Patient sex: M
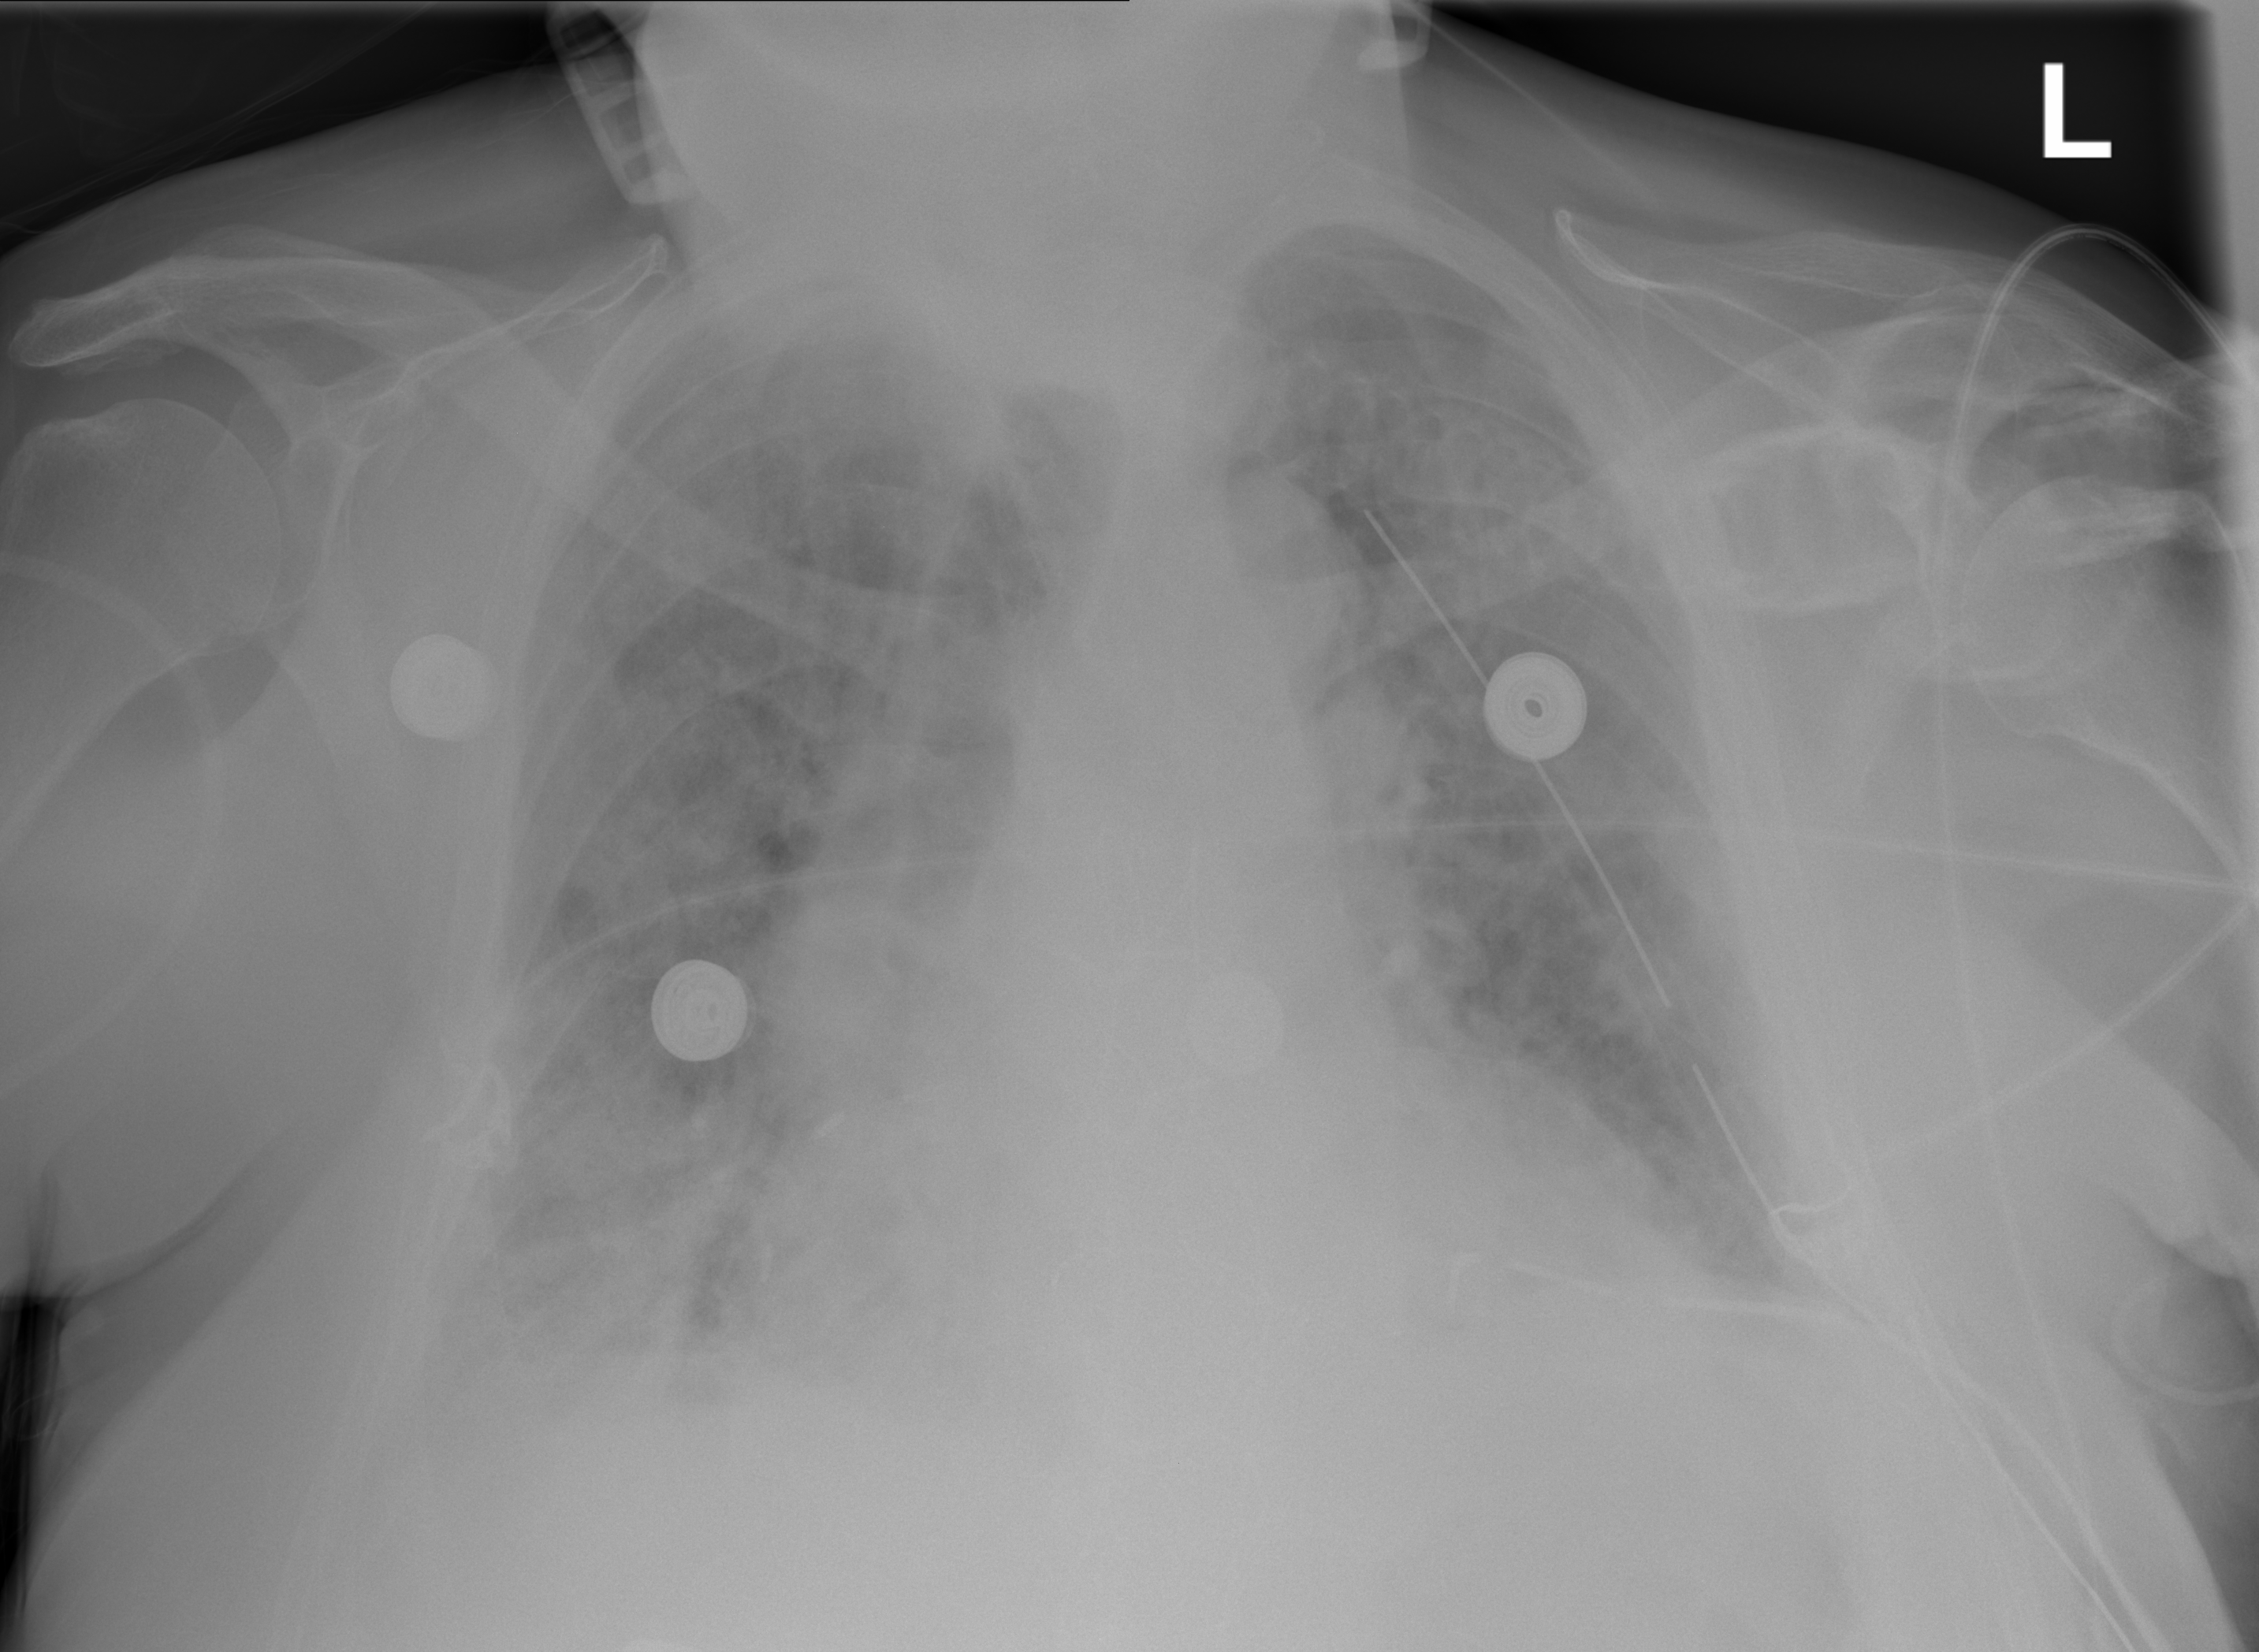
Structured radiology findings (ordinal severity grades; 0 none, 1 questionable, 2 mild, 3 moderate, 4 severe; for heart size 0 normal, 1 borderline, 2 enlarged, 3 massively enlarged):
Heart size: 2
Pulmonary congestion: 4
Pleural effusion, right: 2
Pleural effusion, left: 2
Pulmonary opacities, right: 3
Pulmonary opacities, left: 3
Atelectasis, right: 3
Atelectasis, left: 3